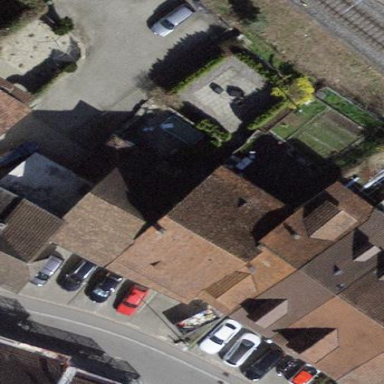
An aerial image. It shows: Building with tiled roof.